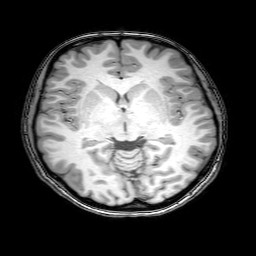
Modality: T1w
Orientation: coronal
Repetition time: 0.00828 s
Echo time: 0.00388 s